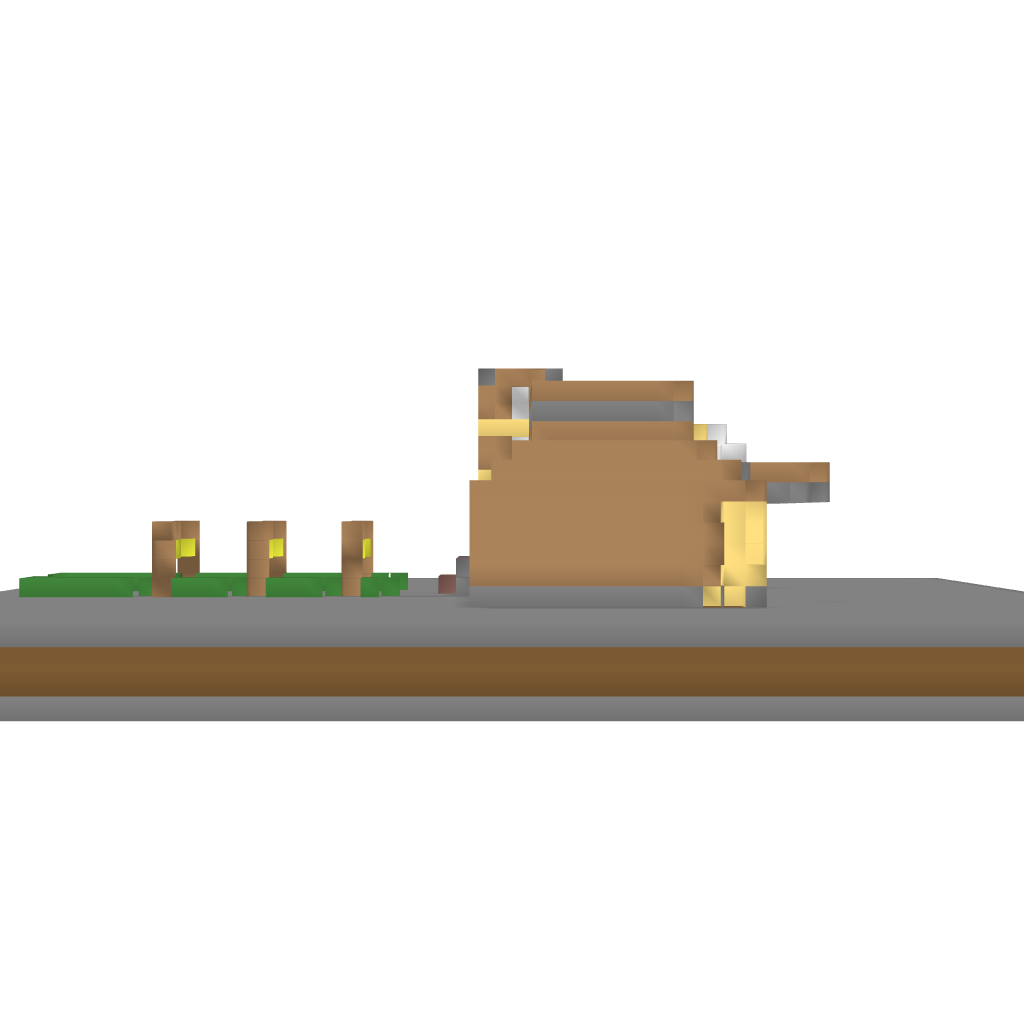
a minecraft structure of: Luxury  Villa good quality